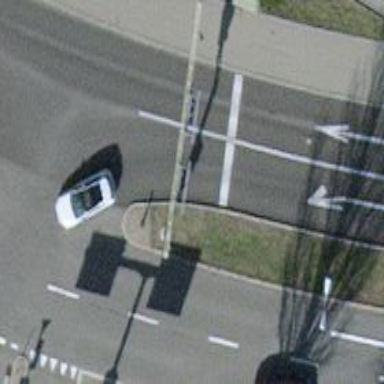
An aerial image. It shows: Road with traffic signals.